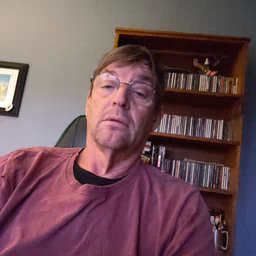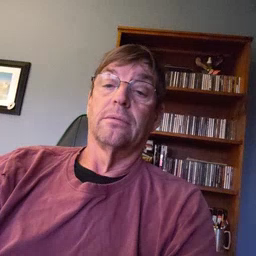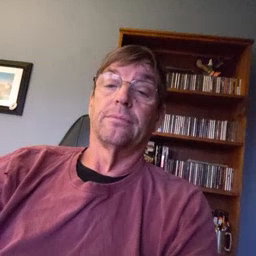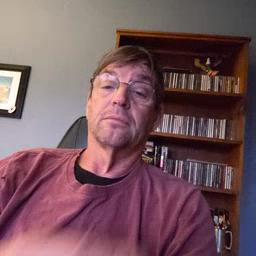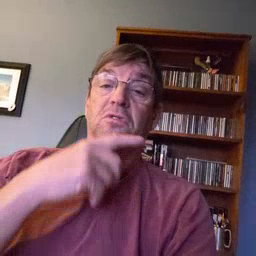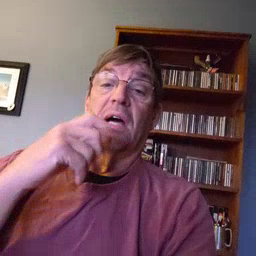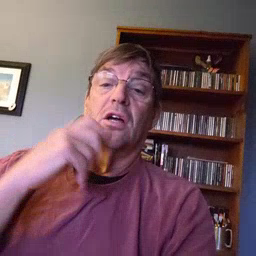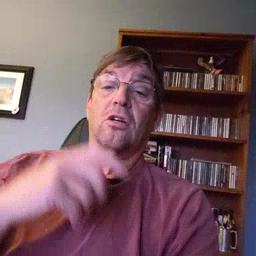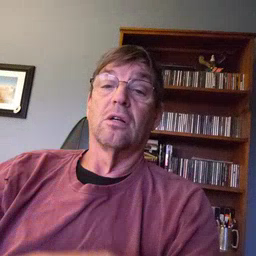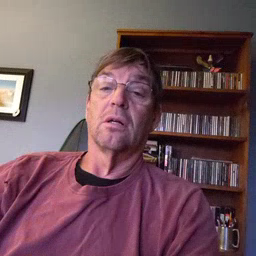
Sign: dryer